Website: macys
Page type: delivery-shipping
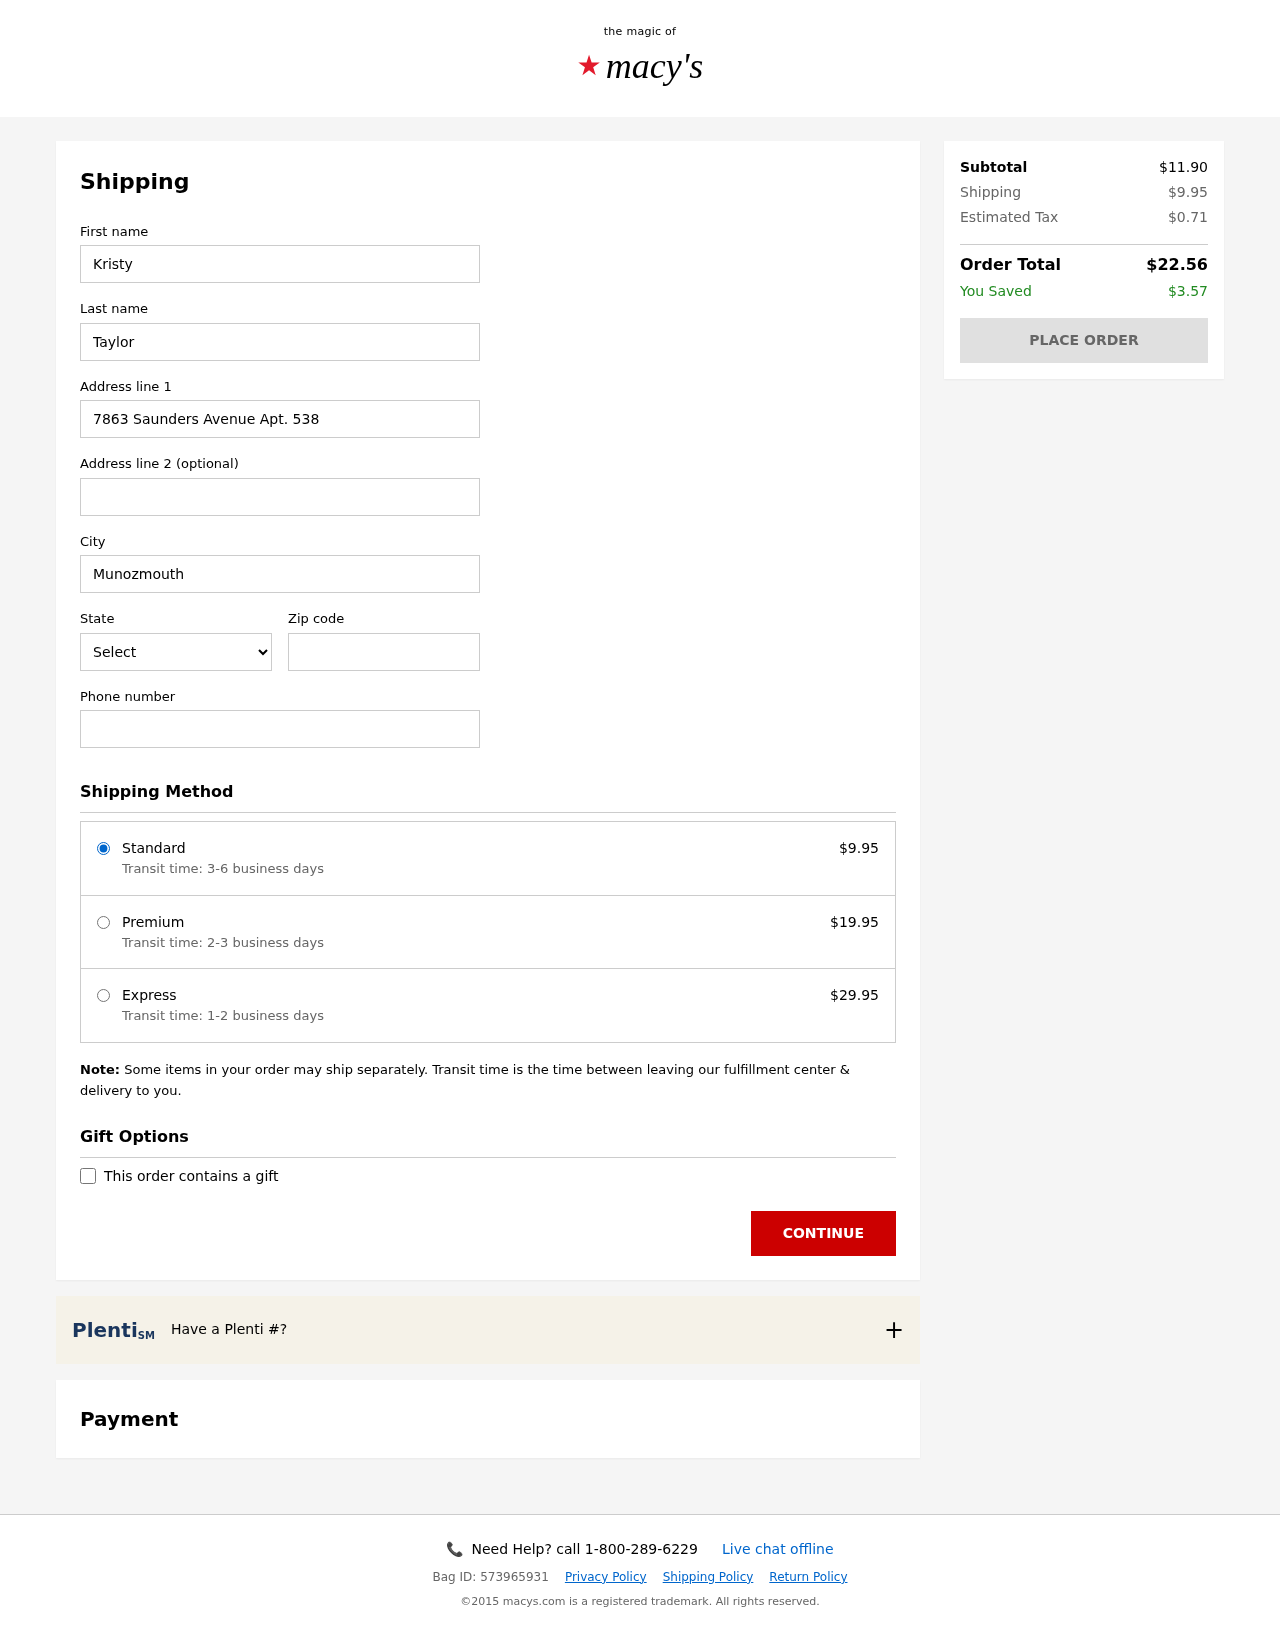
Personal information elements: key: PII_CITY
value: Munozmouth
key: PII_FIRSTNAME
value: Kristy
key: PII_LASTNAME
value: Taylor
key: PII_PHONE
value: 7367965658
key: PII_POSTCODE
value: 12861
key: PII_STATE_ABBR
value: SC
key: PII_STREET
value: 7863 Saunders Avenue Apt. 538
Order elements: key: ORDER_SHIPPING_COST
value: $9.95
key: ORDER_SHIPPING_PREMIUM
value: $19.95
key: ORDER_SHIPPING_EXPRESS
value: $29.95
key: ORDER_SUBTOTAL
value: $11.90
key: ORDER_TAX
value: $0.71
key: ORDER_TOTAL
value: $22.56
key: ORDER_SAVINGS
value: $3.57